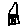
Label: house